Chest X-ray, PA view. Patient: 60 years old, sex M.
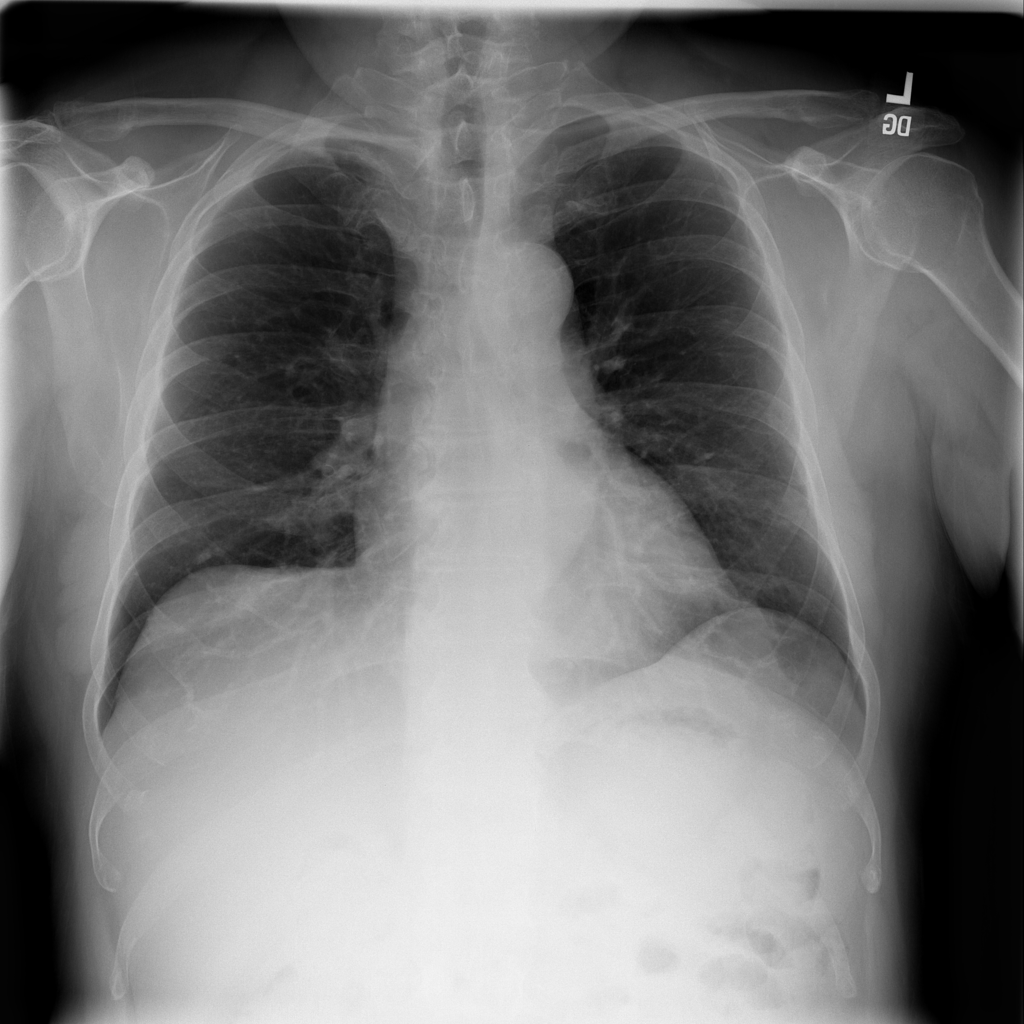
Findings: Infiltration